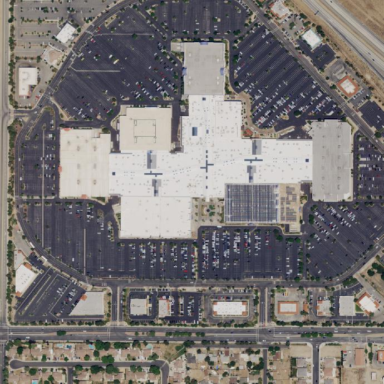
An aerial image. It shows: Retail area.